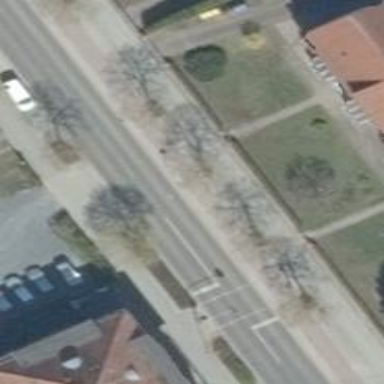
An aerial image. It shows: Broadleaved deciduous tree on the street.